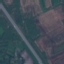
Label: Highway